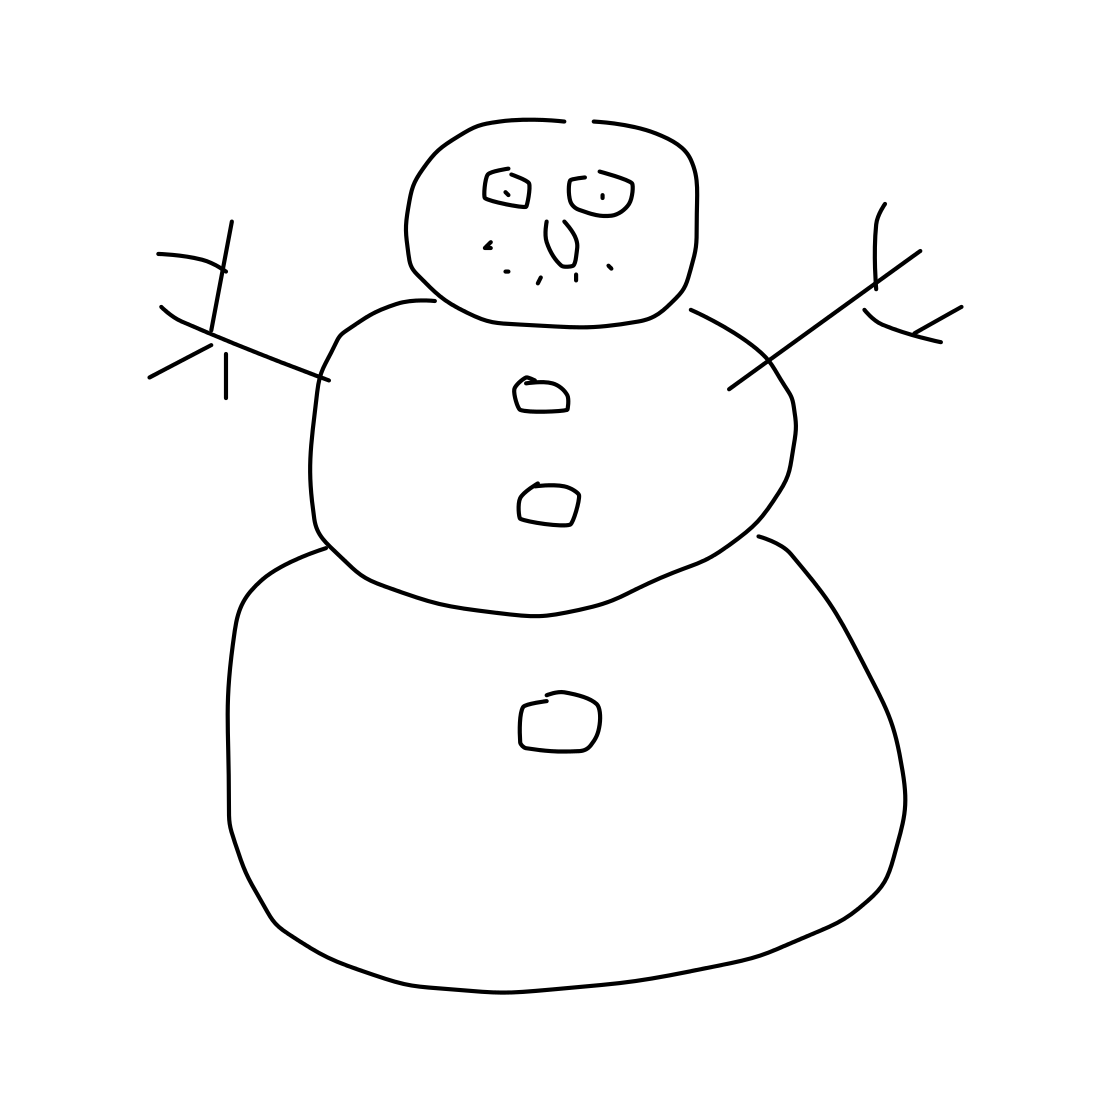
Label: snowman